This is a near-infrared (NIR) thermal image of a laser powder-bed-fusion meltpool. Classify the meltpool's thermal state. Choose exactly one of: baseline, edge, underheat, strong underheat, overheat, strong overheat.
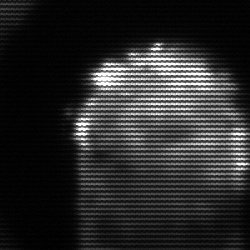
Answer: baseline